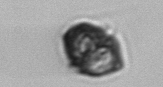
Label: Kryptoperidinium_triquetrum